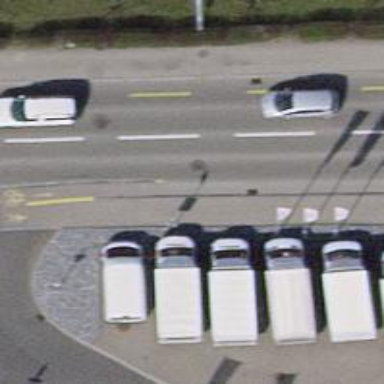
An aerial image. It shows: Bus stop with platform for public transport.